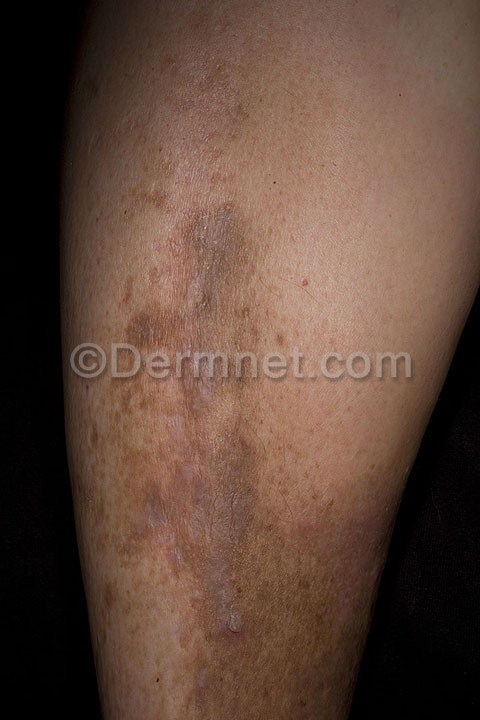
Disease: Systemic Disease